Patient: sex M, age 43
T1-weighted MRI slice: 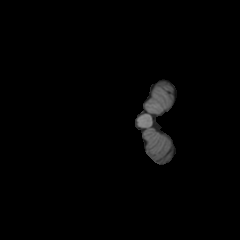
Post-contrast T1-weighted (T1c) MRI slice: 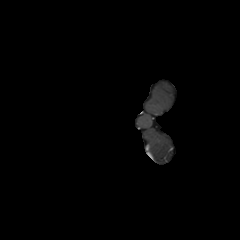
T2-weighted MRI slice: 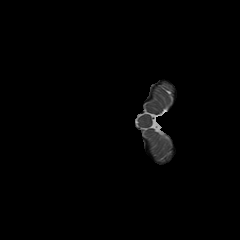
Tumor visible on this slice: no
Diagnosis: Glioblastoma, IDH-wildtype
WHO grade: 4